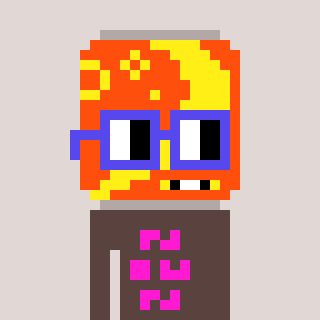
a pixel art character with square blue glasses, a pop-shaped head and a darkbrown-colored body on a warm background